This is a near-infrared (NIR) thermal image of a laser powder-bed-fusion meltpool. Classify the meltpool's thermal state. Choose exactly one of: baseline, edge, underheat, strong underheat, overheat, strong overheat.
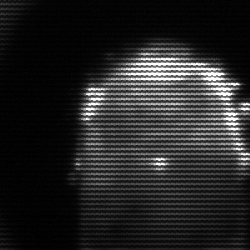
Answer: baseline